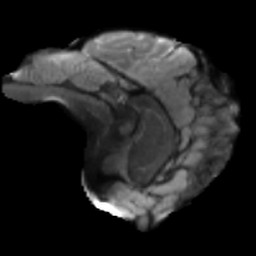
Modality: T2w
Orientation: sagittal
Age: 26
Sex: male
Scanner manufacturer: siemens
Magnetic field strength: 3 T
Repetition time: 3.5 s
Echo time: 0.086 s